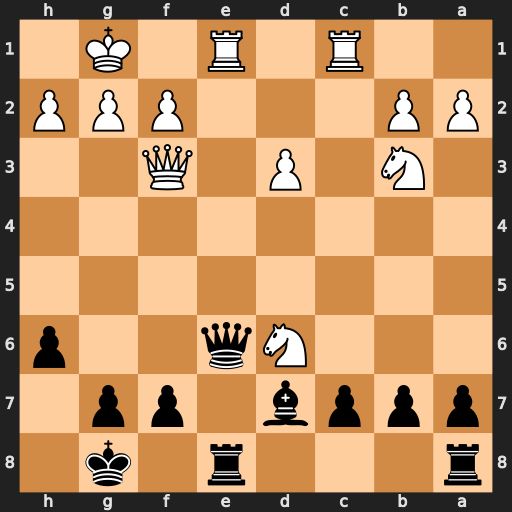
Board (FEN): r3r1k1/pppb1pp1/3Nq2p/8/8/1N1P1Q2/PP3PPP/2R1R1K1
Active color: b
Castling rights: -
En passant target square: -
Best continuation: Qxe1+ Rxe1 Rxe1#